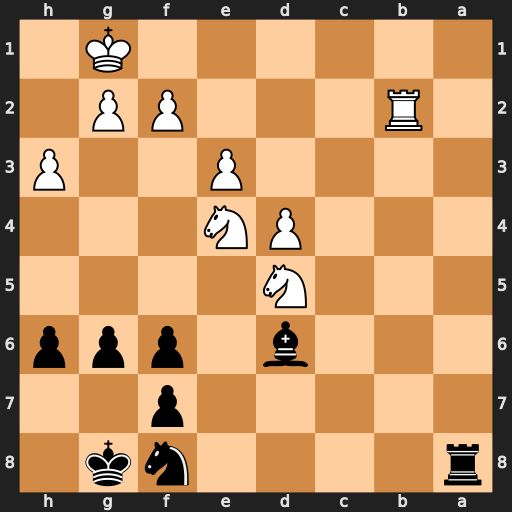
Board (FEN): r4nk1/5p2/3b1ppp/3N4/3PN3/4P2P/1R3PP1/6K1
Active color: b
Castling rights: -
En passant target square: -
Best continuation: Ra1+ Rb1 Rxb1#